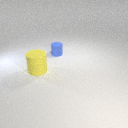
large yellow rubber cylinder in front of small blue rubber cylinder